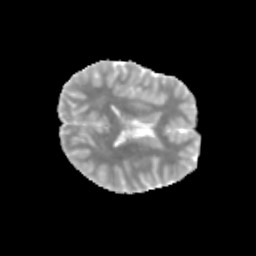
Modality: MD
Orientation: axial
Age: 12
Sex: male
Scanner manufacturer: siemens
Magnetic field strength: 3 T
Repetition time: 3.8 s
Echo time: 0.07 s